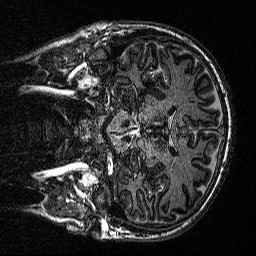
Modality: MP2RAGE
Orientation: coronal
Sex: male
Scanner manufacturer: siemens
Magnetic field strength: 3 T
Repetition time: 5 s
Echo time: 0.00292 s